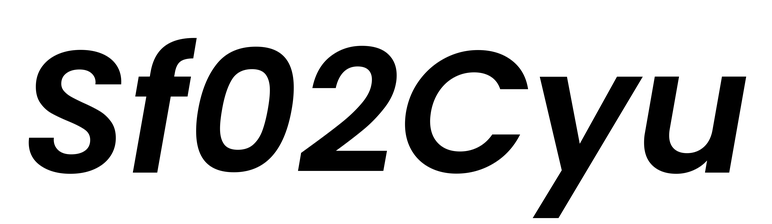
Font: Poppins-SemiBoldItalic